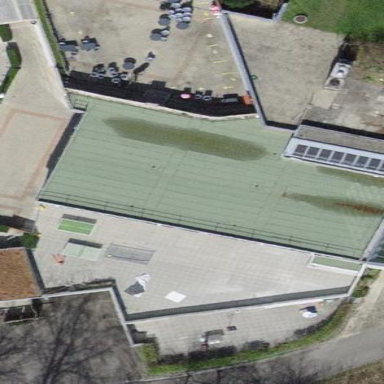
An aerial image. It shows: Building that is part of sports center focused on swimming activities.